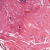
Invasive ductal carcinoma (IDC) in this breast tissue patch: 0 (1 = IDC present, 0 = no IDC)